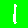
Digit: 1